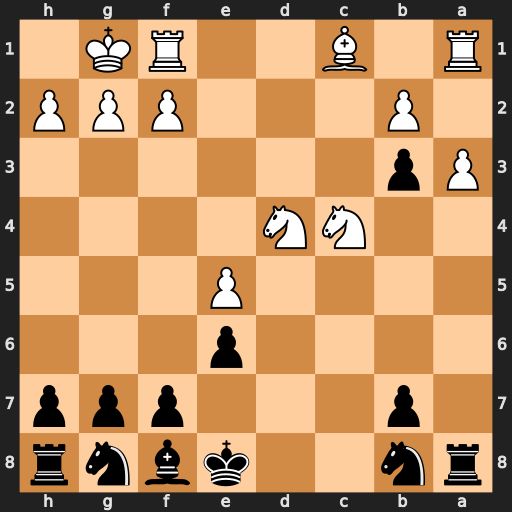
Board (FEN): rn2kbnr/1p3ppp/4p3/4P3/2NN4/Pp6/1P3PPP/R1B2RK1
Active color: b
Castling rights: kq
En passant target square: -
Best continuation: Ra4 Be3 Rxc4